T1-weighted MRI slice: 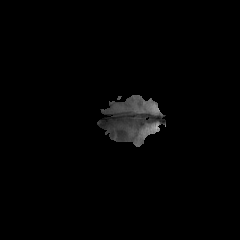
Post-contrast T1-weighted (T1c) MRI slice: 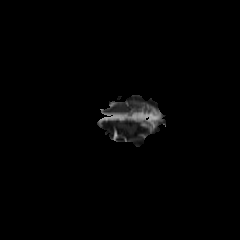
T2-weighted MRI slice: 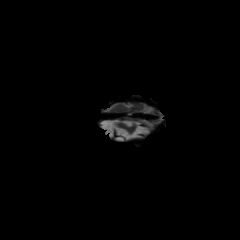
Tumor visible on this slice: no